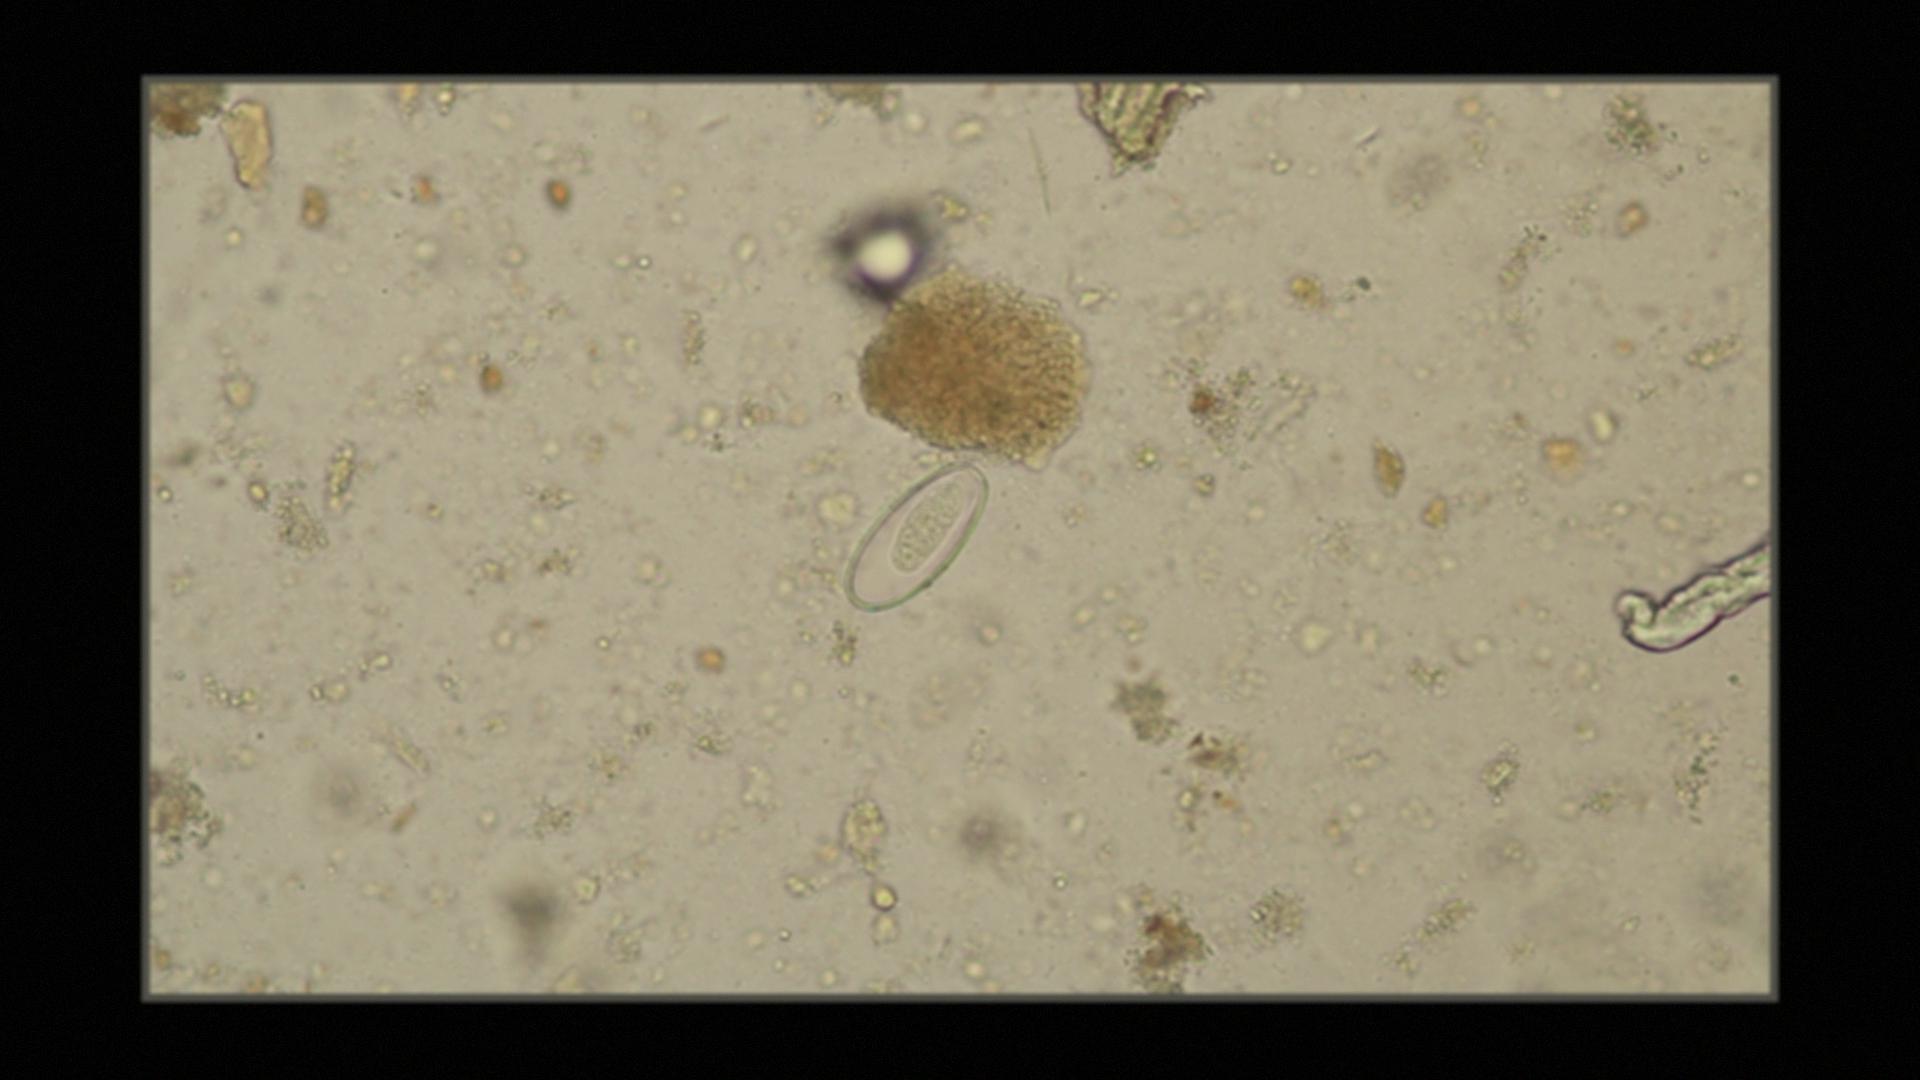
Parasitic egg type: Enterobius vermicularis